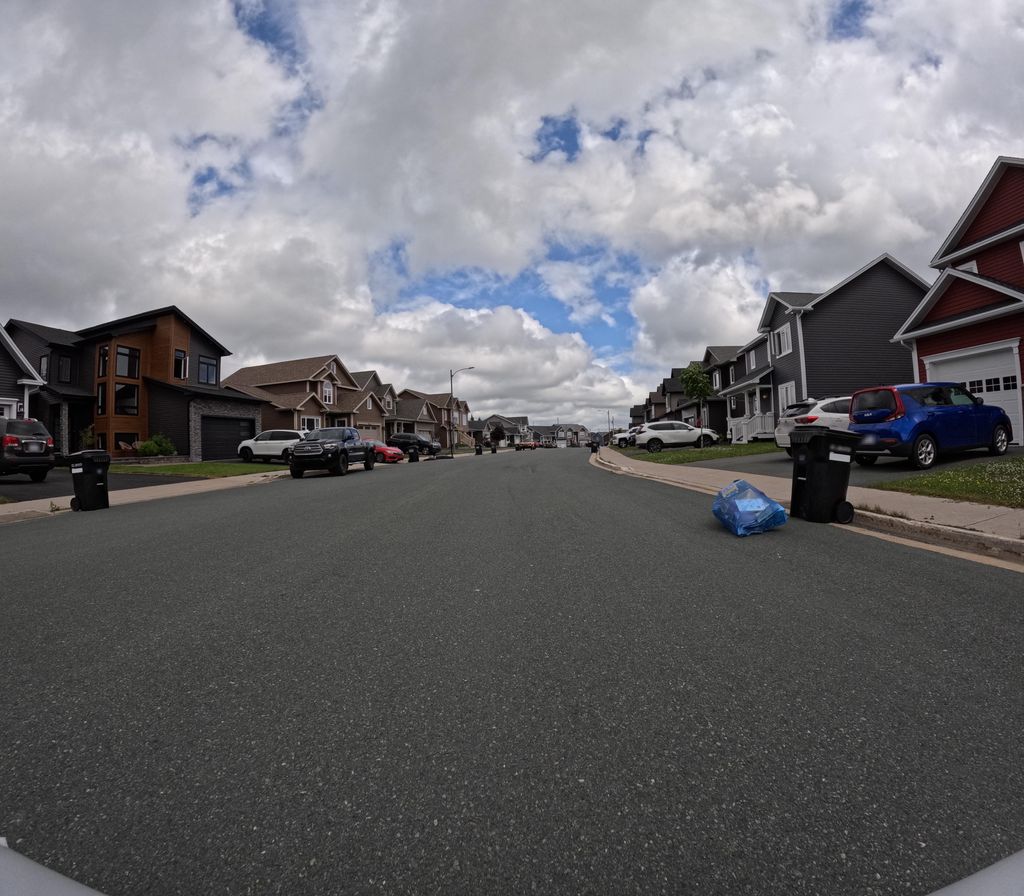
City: st_johns